Chest X-ray. View position: PA
Patient age: 24
Patient sex: F
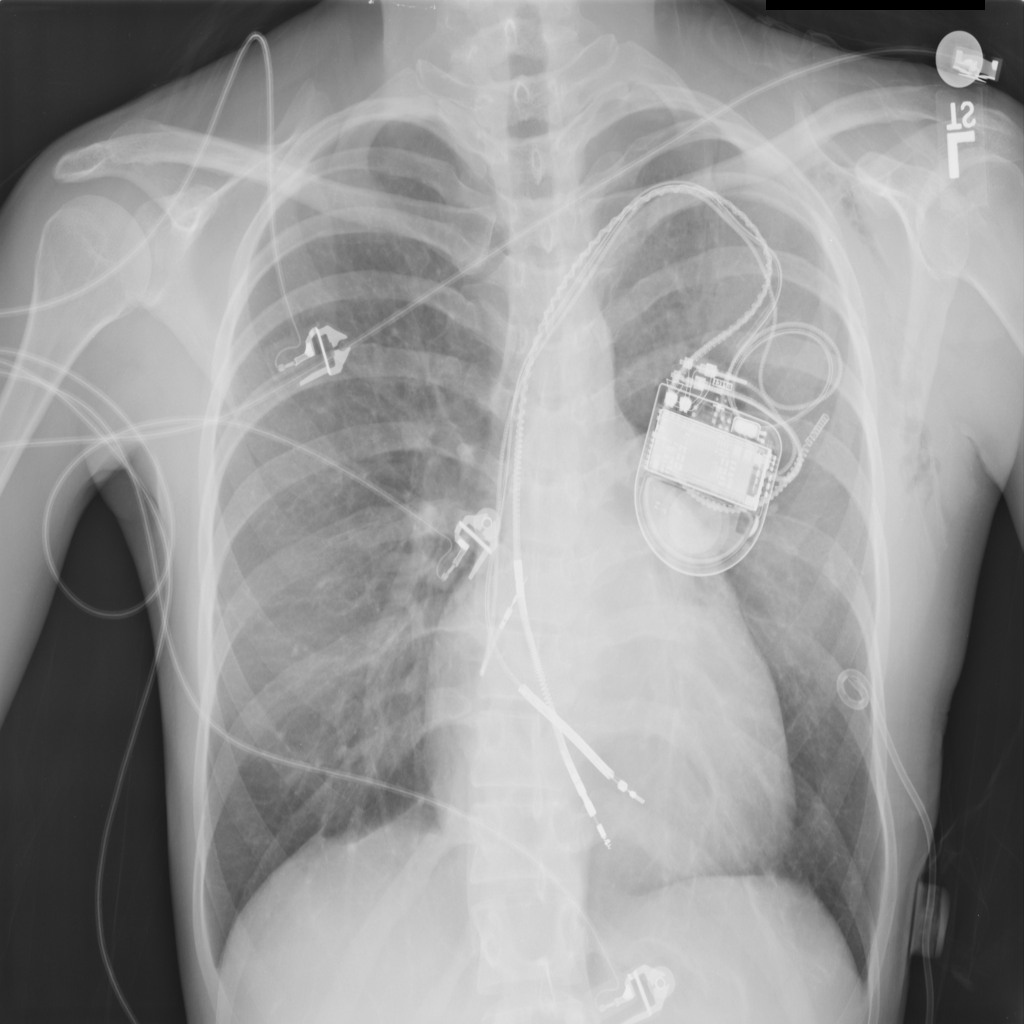
Finding: Pneumothorax